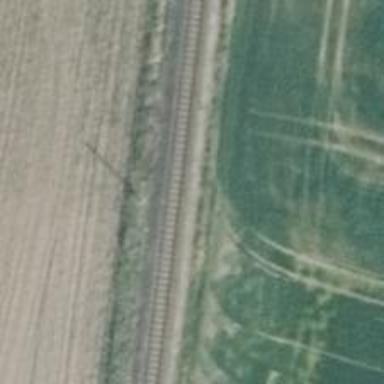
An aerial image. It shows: Communication pole.